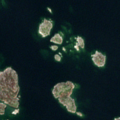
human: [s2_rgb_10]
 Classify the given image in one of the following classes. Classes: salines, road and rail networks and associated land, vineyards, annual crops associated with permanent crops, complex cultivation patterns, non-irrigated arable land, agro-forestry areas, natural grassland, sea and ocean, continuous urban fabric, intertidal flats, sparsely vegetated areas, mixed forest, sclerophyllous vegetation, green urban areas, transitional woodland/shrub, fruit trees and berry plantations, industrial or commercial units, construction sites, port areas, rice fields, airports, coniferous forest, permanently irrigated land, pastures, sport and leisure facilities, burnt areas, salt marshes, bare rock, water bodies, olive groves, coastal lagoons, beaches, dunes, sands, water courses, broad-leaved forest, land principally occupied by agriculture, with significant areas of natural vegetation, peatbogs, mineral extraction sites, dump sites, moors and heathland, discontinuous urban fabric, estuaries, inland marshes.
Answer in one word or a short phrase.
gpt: bare rock, sea and ocean